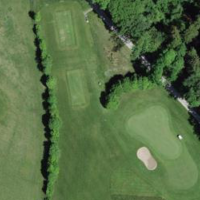
EUNIS habitat code: 53
Species observed at this site:
Tettigonia viridissima